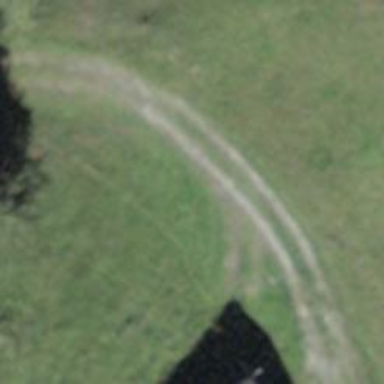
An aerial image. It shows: Unpaved driveway designed for service vehicles.